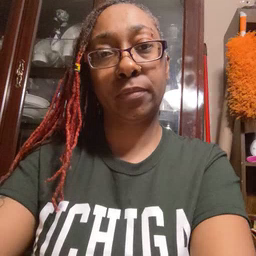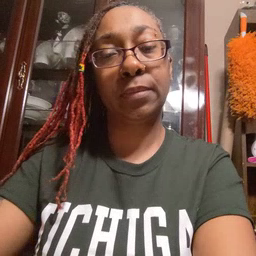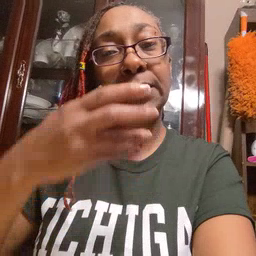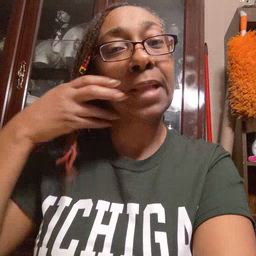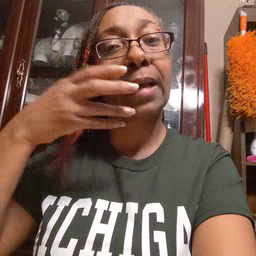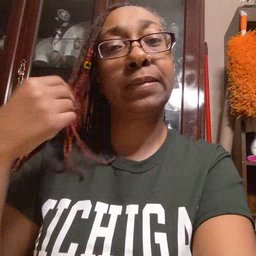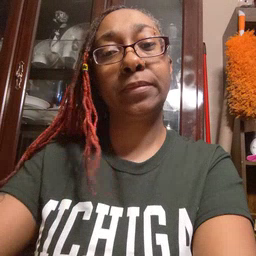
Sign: tiger